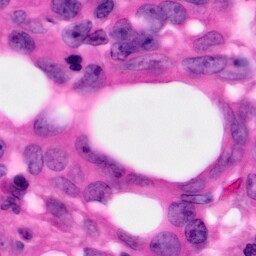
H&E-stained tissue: Pancreatic